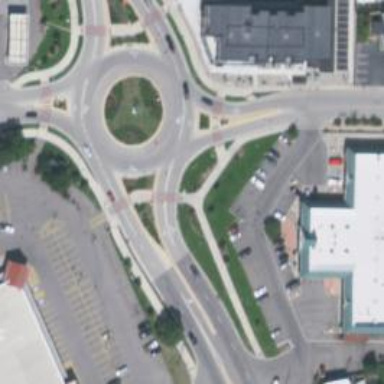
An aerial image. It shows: Roundabout at primary highway.